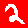
Digit: 2